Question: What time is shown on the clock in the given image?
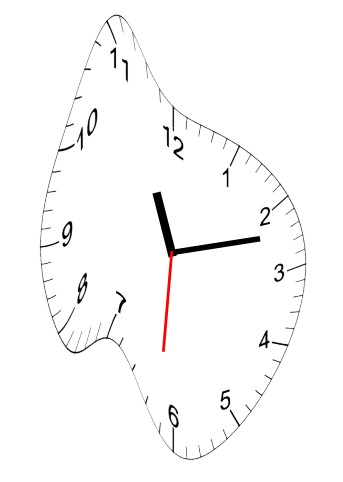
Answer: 11:12:31